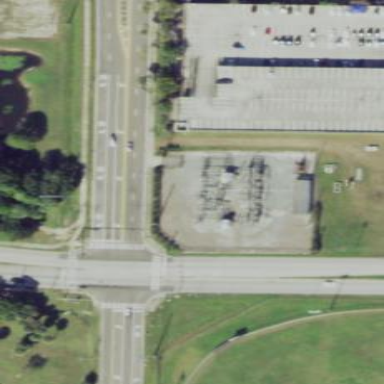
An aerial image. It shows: Outdoor transmission substation.